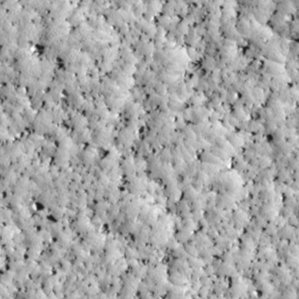
Label: non_frost